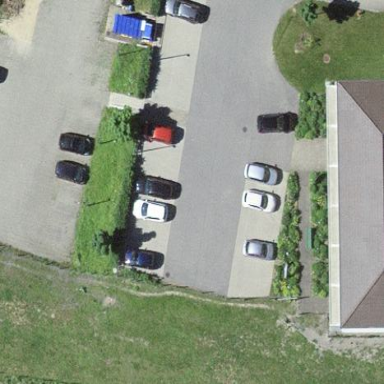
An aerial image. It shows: Parking area with surface.